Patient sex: M
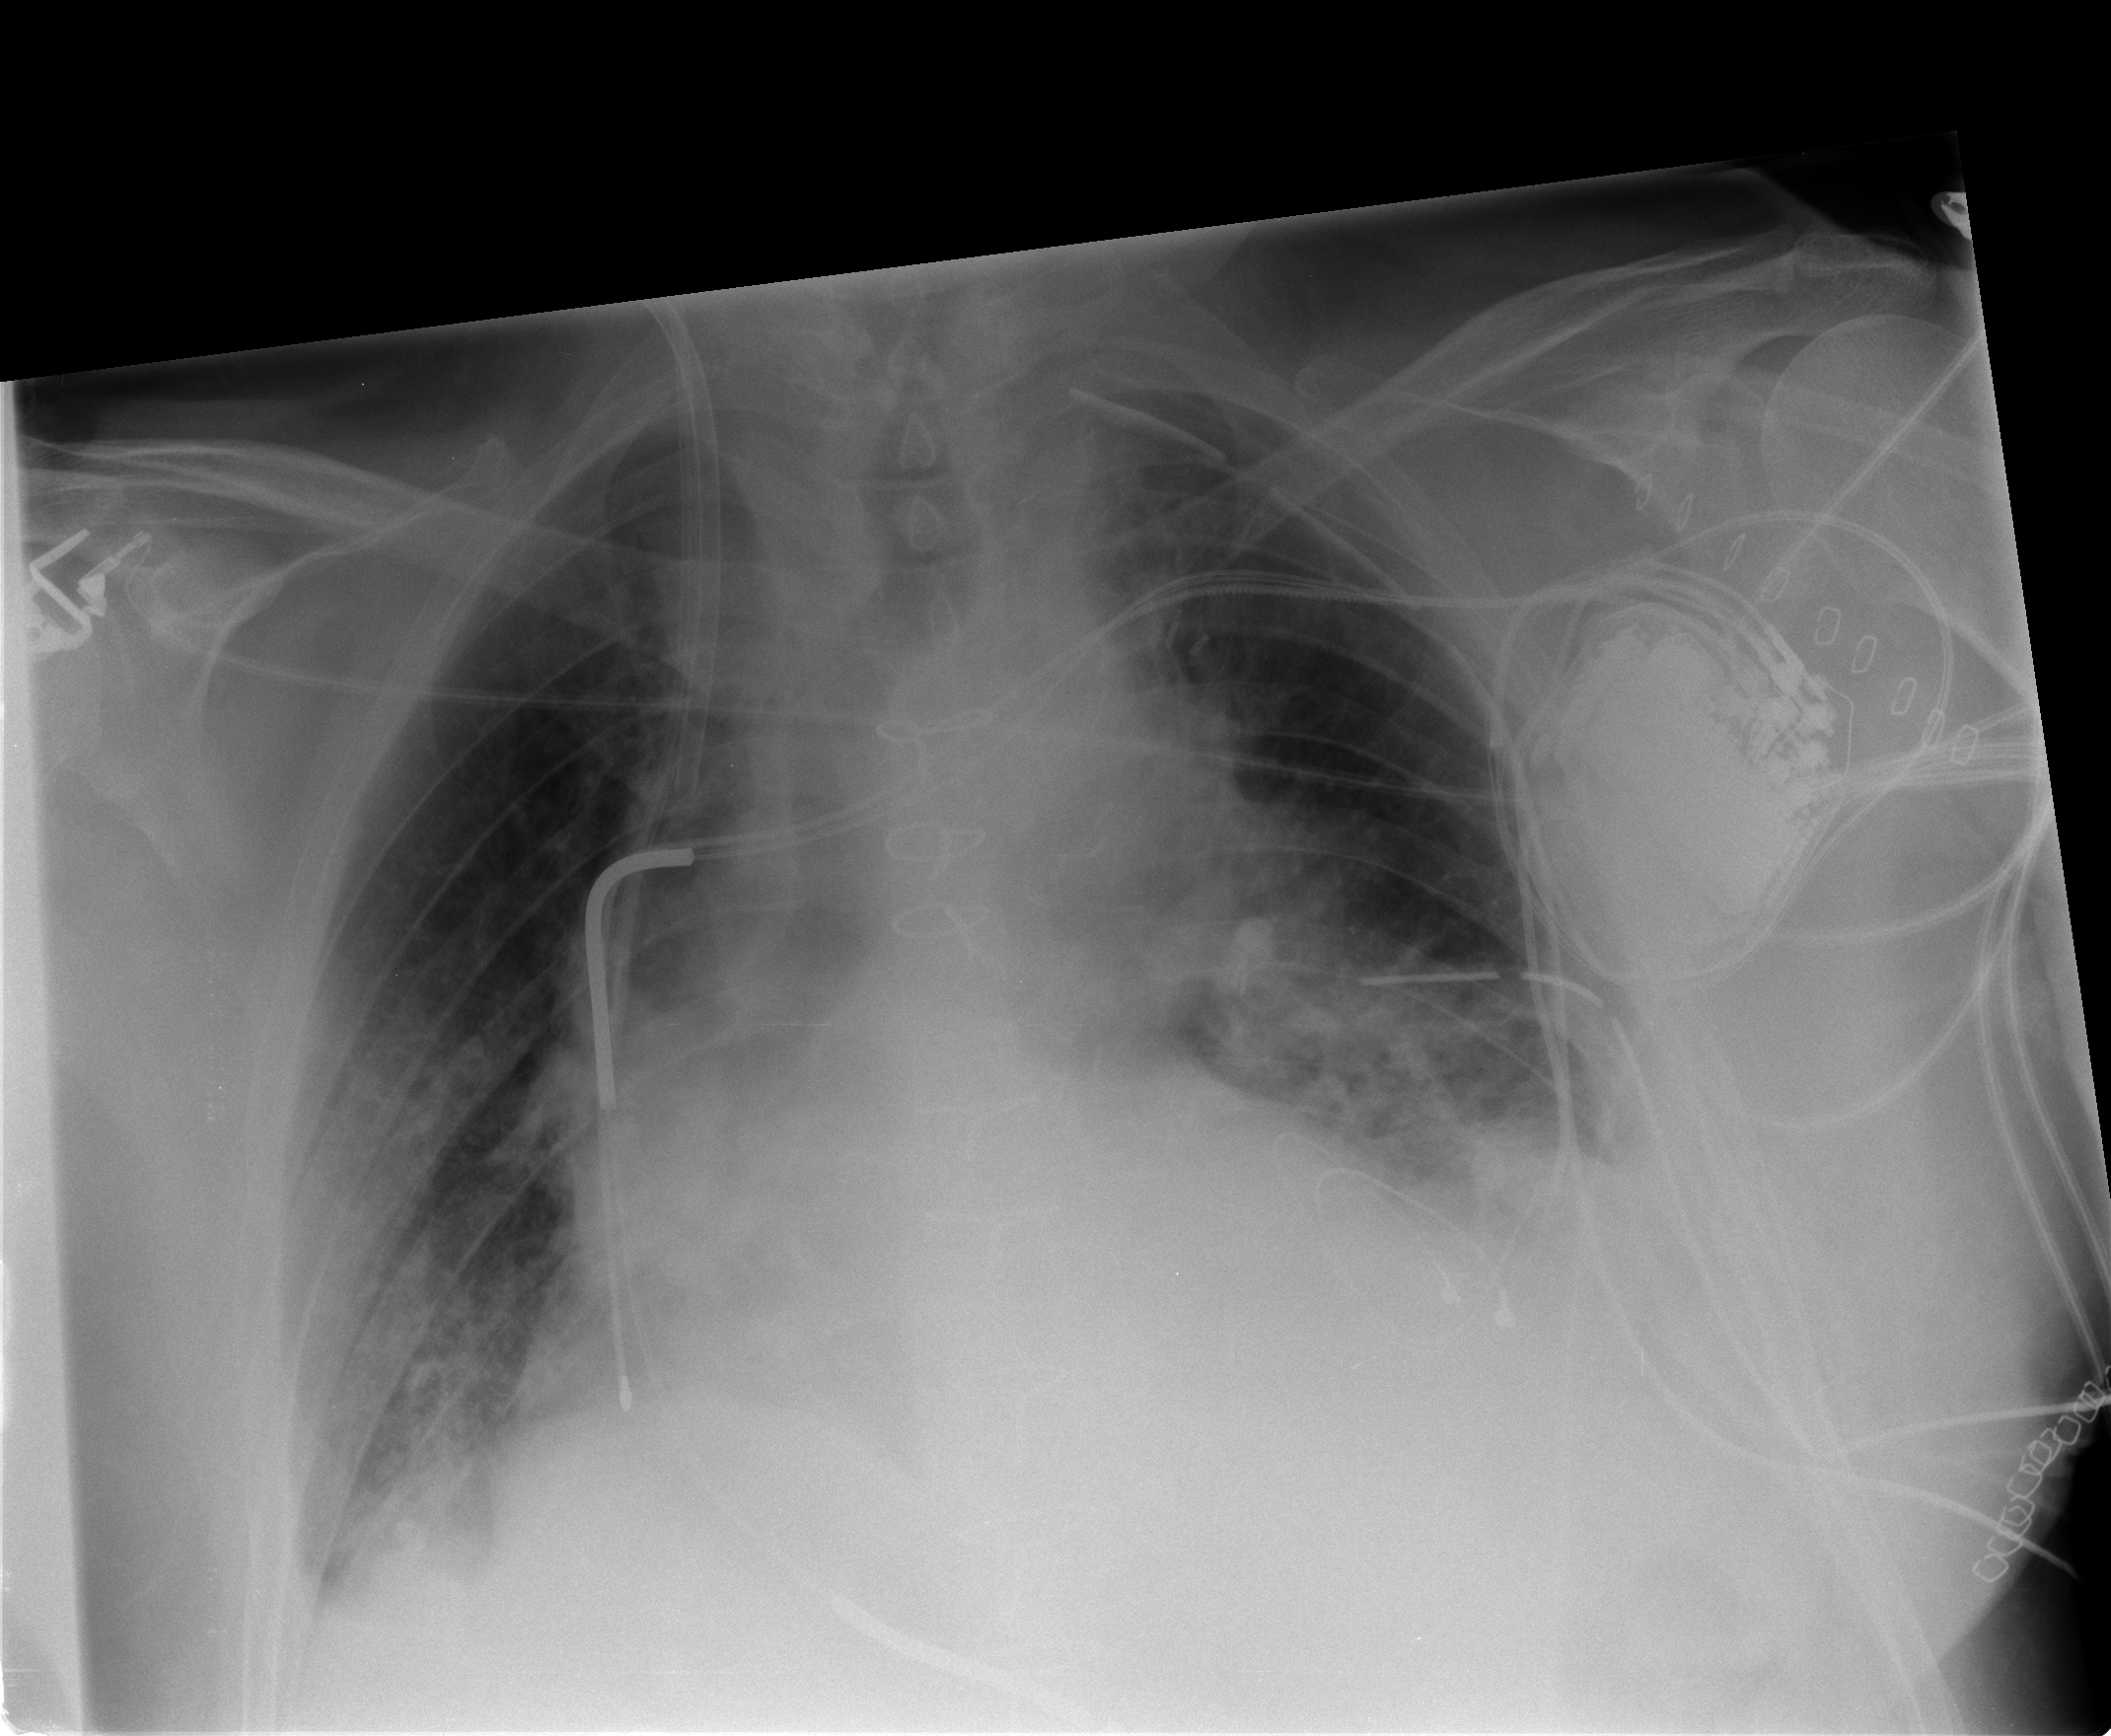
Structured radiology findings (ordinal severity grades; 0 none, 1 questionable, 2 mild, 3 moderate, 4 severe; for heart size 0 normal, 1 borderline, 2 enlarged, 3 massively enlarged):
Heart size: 3
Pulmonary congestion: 3
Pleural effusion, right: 2
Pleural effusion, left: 3
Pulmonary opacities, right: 2
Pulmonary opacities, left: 2
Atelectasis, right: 3
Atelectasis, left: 3